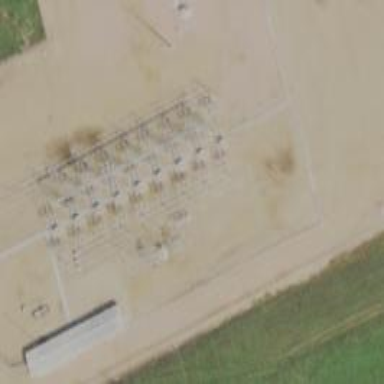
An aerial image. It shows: Switch used for power control.